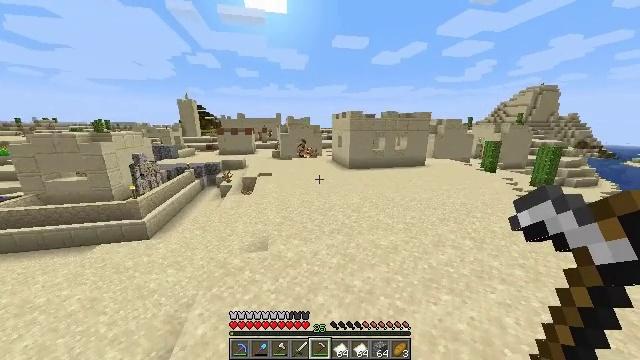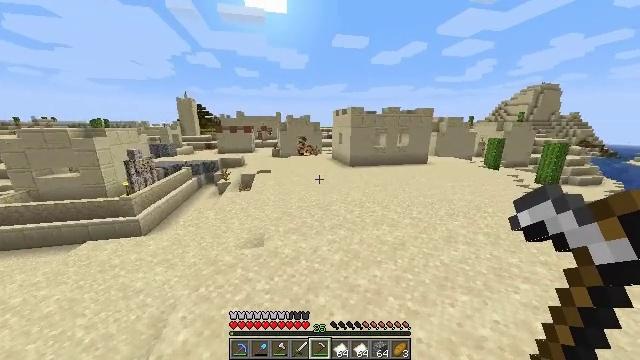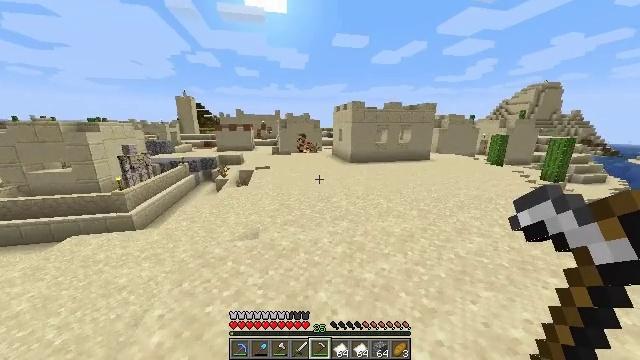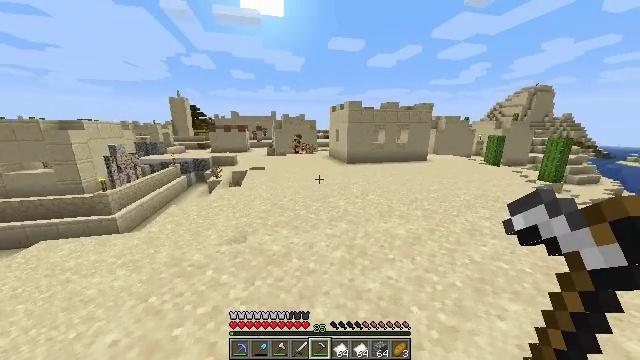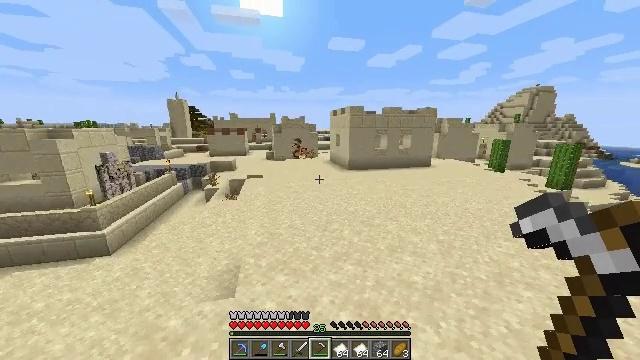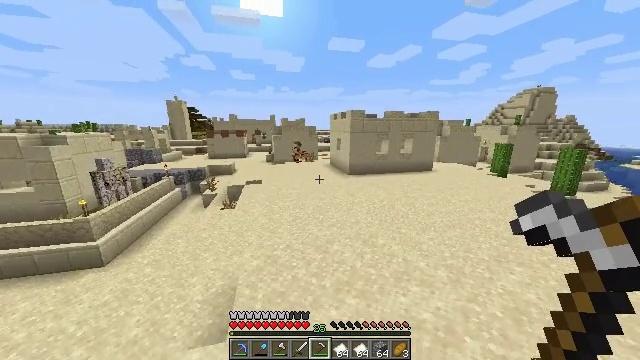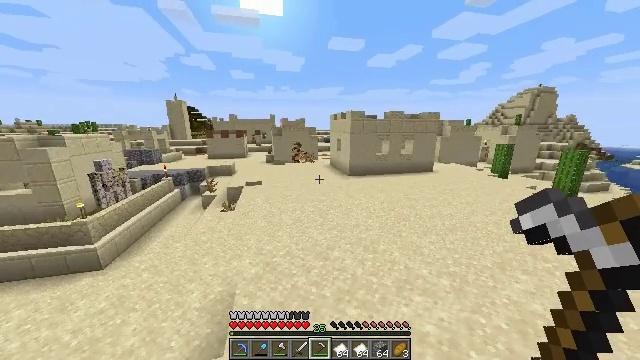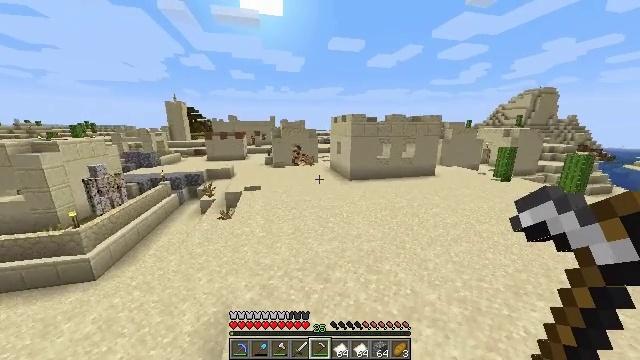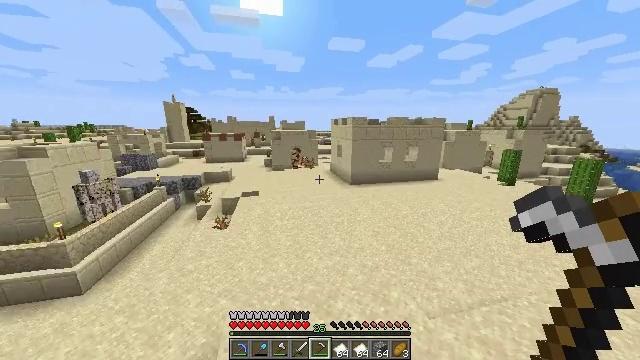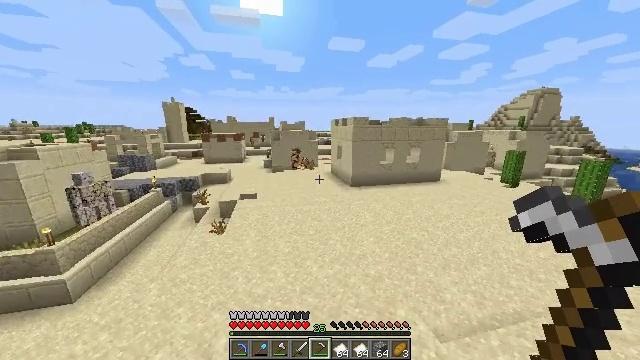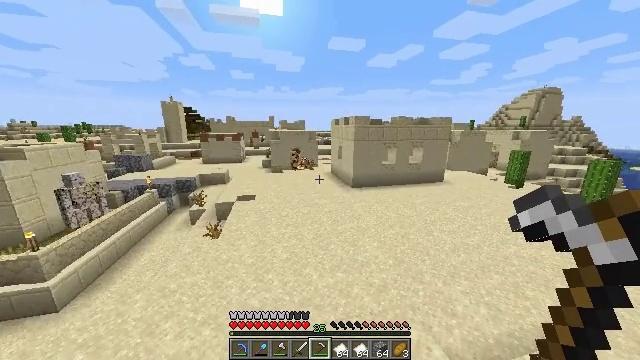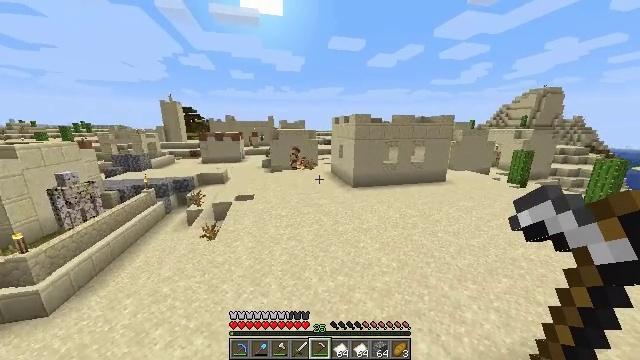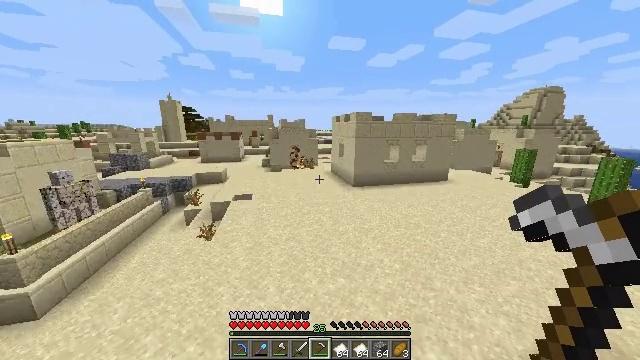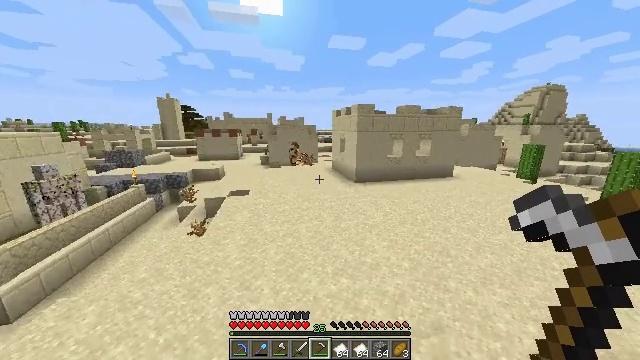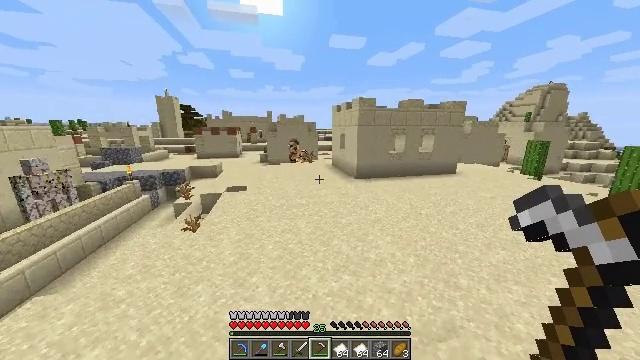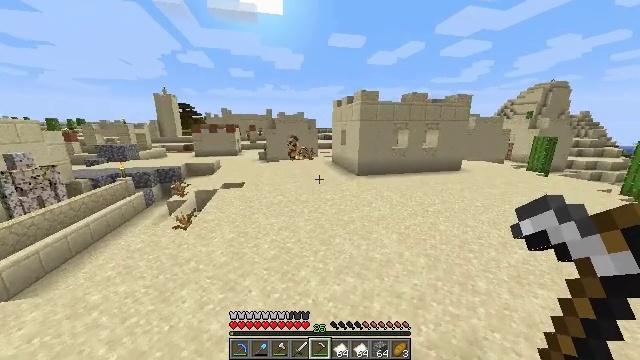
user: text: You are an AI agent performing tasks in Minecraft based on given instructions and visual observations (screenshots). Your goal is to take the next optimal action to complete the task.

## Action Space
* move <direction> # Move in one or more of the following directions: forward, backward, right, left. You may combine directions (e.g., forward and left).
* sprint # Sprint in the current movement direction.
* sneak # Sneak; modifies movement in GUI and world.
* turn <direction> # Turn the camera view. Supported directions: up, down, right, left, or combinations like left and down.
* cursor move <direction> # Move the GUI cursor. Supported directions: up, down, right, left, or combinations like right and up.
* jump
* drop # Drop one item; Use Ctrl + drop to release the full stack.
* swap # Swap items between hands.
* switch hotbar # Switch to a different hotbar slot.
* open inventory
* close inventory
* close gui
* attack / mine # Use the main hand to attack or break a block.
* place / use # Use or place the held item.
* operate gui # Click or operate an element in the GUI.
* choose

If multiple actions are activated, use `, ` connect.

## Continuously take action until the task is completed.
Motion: motion action
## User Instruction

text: Remove an iron hoe from the inventory.
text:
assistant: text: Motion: move forward, sprint, jump
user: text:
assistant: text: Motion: move forward, sprint, jump
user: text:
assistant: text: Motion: move forward, sprint, turn right, jump
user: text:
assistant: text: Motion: move forward, sprint, jump
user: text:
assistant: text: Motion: move forward, sprint, jump
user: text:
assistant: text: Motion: move forward, sprint, jump
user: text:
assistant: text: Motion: move forward, sprint, jump
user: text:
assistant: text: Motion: move forward, sprint, jump
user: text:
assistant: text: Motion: move forward, sprint, jump
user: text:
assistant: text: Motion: move forward, sprint, jump
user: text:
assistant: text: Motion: move forward, sprint, jump
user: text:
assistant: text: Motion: move forward, sprint, jump
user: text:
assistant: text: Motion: move forward, sprint, jump
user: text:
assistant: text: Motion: move forward, sprint, jump
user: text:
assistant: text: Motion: move forward, sprint, jump
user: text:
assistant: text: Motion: move forward, sprint, jump
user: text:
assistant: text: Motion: move forward, sprint, jump
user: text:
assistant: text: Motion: move forward, sprint, jump
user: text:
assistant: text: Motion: move forward, sprint, jump
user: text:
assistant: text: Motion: move forward, sprint, jump
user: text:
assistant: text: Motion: move forward, sprint, jump
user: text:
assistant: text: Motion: move forward, sprint, jump
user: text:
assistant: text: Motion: move forward, sprint, jump
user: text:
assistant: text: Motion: move forward, sprint, jump
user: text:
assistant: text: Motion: move forward, sprint, jump
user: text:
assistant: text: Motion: move forward, sprint, jump
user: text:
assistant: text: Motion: move forward, sprint, jump
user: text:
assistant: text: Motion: move forward, sprint, jump
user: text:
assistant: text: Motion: move forward, sprint, jump
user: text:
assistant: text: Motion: move forward, sprint, jump